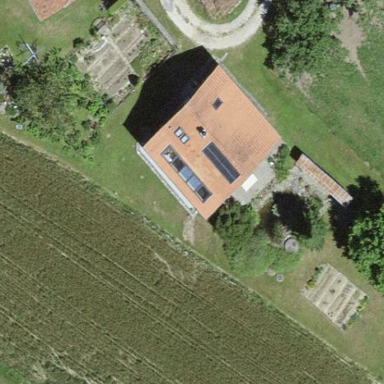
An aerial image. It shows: Residential building.